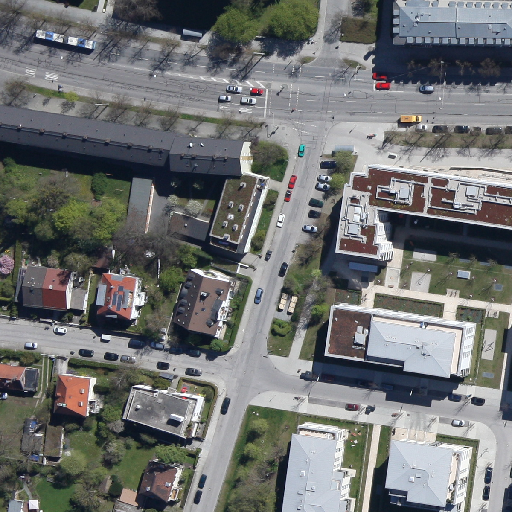
Referring expression: car in the parking area